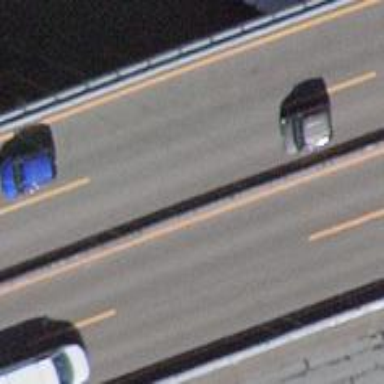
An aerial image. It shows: Asphalt bridge on motorway.